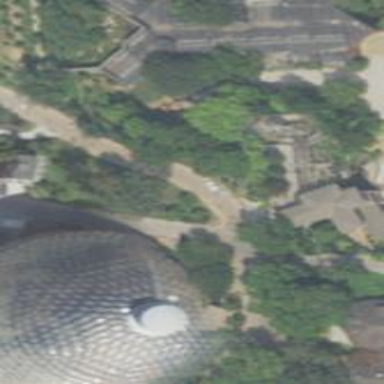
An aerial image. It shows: Greenhouse with glass dome roof.